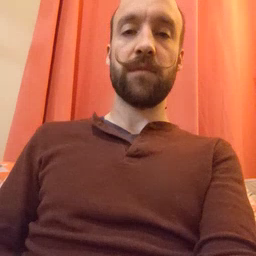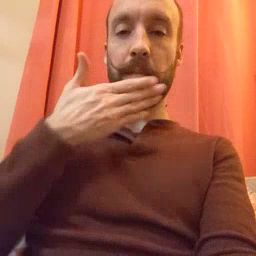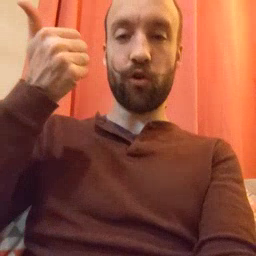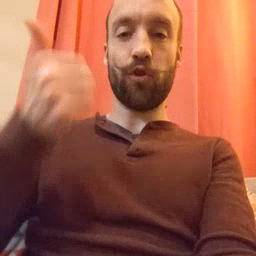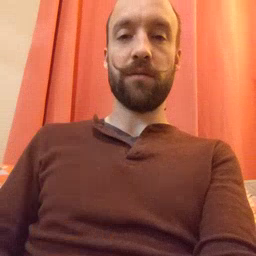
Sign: better